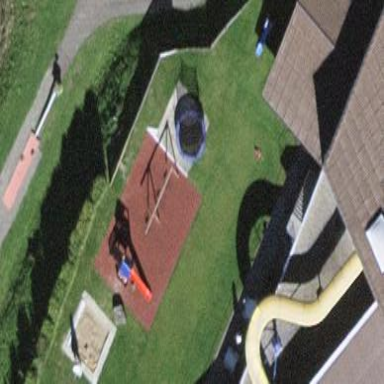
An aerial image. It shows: Playground with playful theme.